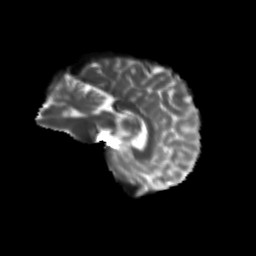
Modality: T2w
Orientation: sagittal
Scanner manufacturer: siemens
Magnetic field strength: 3 T
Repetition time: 9.2 s
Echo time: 0.084 s